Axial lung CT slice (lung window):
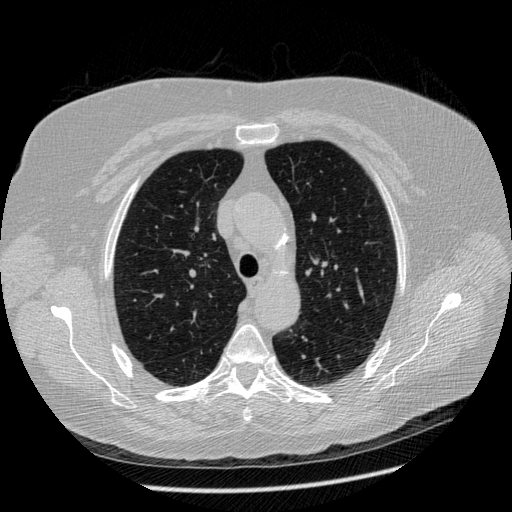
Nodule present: no